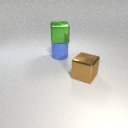
large green metal cube above large blue rubber cylinder